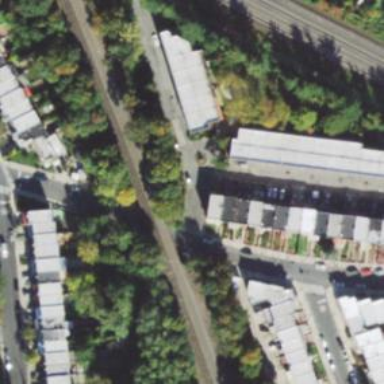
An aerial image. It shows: Bridge over railway line.